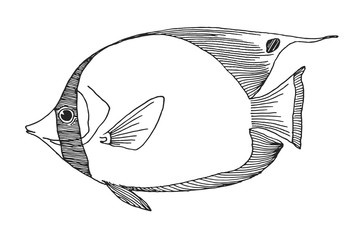
Label: rock beauty, Holocanthus tricolor